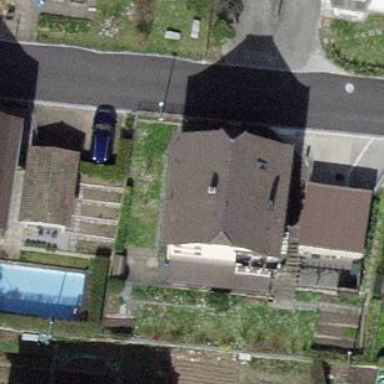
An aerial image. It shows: Residential building.